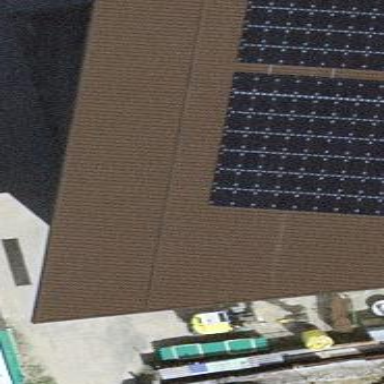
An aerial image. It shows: Solar photovoltaic panel generator.